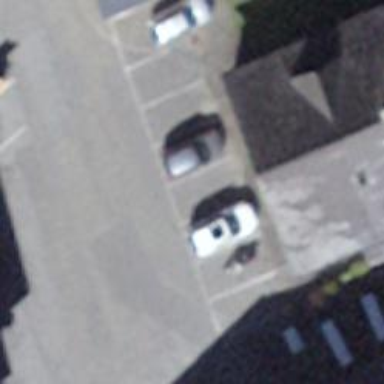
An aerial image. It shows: Parking area with surface.